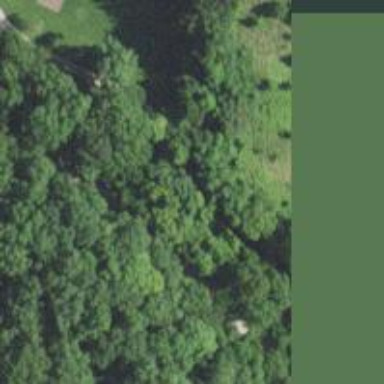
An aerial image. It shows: Row of trees in natural setting.